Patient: sex F, age 64
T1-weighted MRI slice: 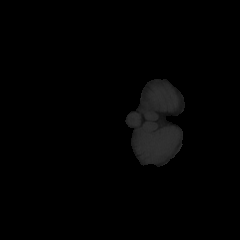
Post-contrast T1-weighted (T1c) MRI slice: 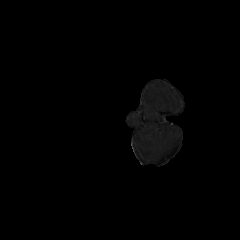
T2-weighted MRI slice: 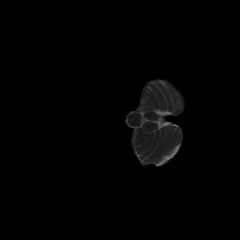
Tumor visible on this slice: no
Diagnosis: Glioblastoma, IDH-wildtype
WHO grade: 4